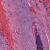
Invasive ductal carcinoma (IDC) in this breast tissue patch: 0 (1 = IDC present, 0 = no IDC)